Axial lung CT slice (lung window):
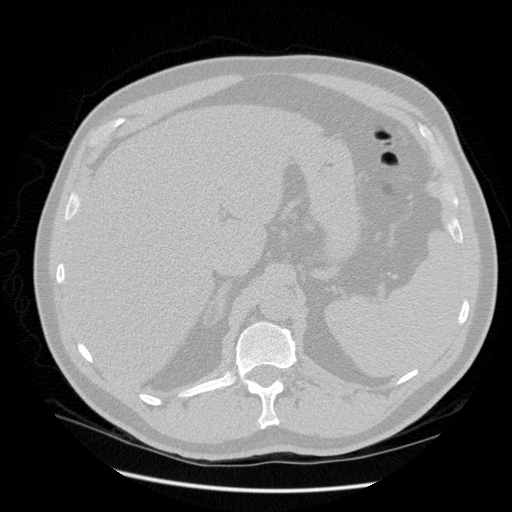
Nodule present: no